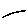
Label: line